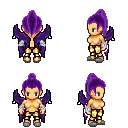
a pixel art fantasy rpg character, female body template, human, tanned skin, purple wings, gold greaves, purple long topknot hairstyle, white cloth bandages, white slippers, four views (front, back, left, right), 2x2 character sprite sheet, small pixel art, hard edges, no anti-aliasing